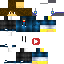
A male human skin with medium skin, wearing brown long hair dressed in a blue hoodie and black pants, featuring a closed mouth.